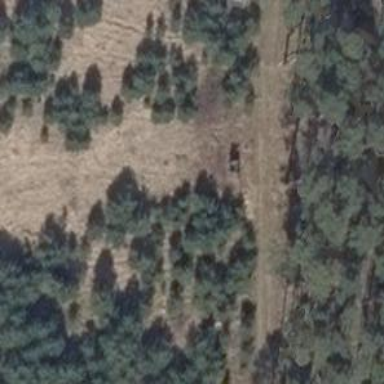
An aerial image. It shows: Hunting stand.